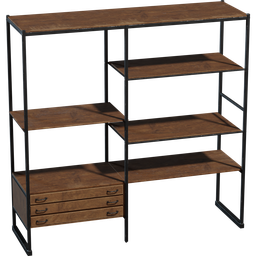
Label: furniture